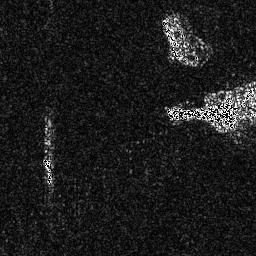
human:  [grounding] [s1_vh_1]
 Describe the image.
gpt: In the satellite image, there is  <ref>1 small ship </ref> <box>[[15, 61, 20, 71, 0]]</box> located at left,  <ref>1 large ship </ref> <box>[[62, 6, 76, 26, 0]]</box> located at top.